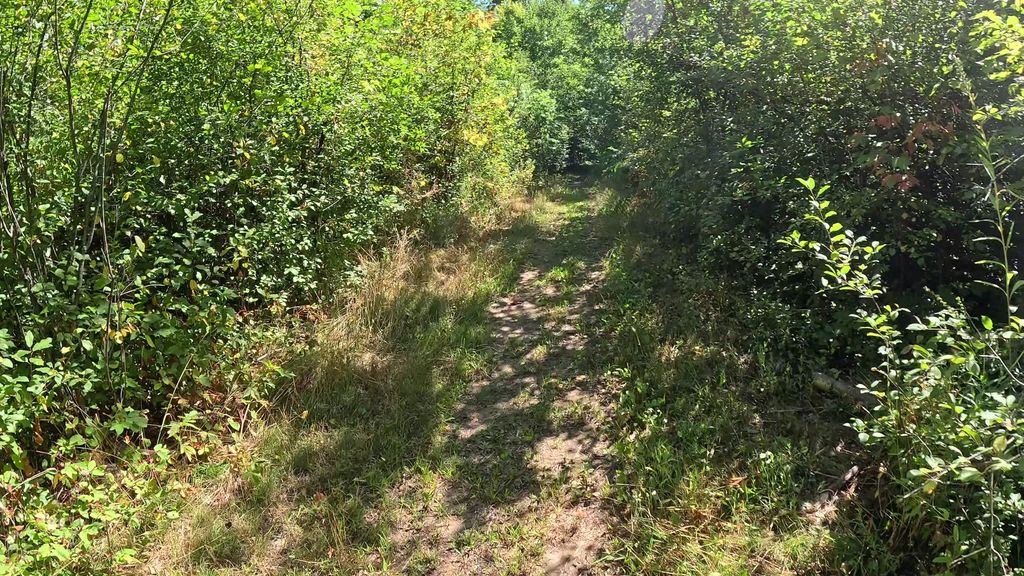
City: ottawa-gatineau